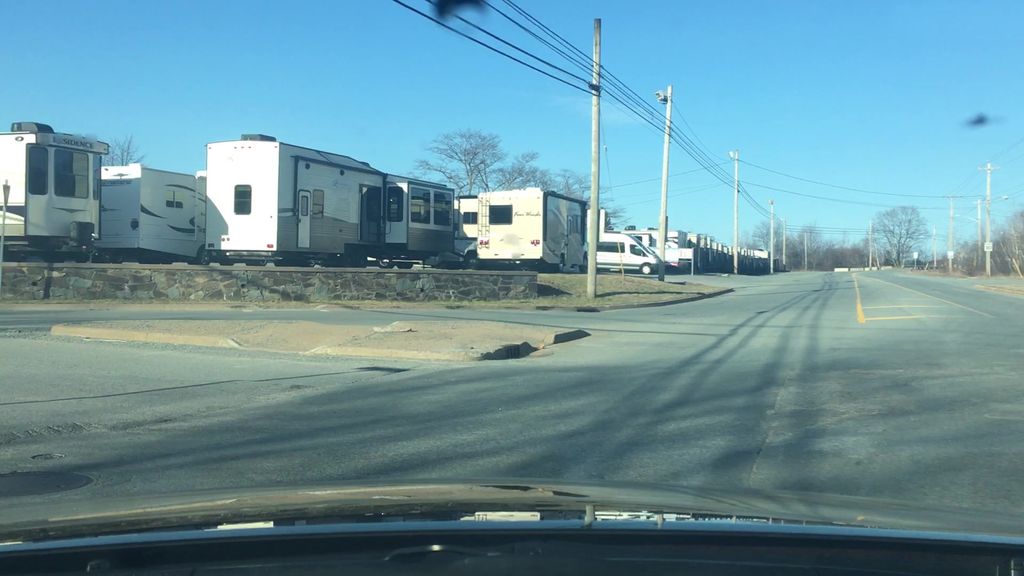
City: halifax